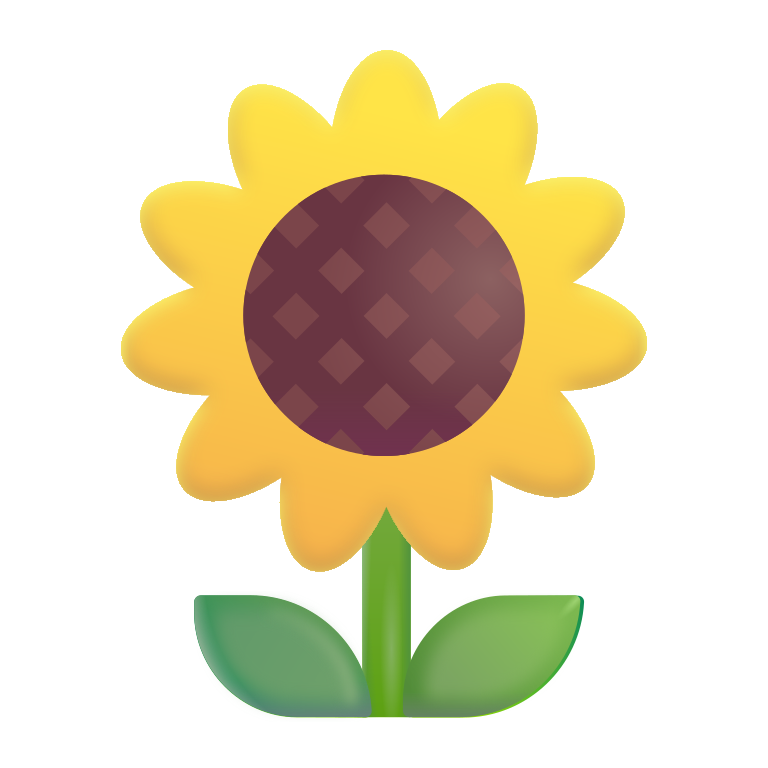
sunflower color